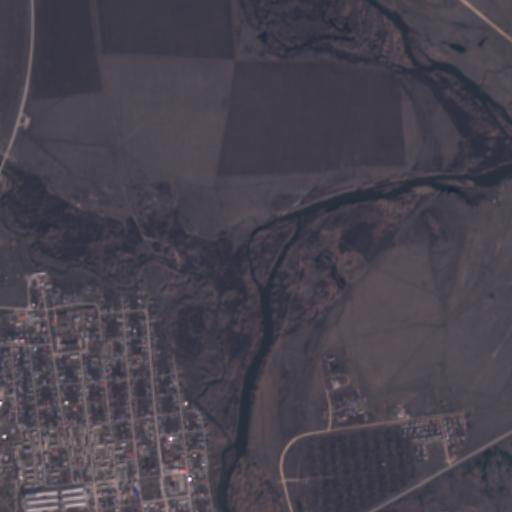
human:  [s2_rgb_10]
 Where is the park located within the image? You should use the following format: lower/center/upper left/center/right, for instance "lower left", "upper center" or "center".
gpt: The park is located in the lower right of the image.
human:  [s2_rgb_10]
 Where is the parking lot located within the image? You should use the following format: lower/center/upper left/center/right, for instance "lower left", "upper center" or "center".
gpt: The parking lot is located in the lower center of the image.
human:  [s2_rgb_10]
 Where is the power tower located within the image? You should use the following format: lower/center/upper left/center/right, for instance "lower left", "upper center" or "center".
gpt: The power tower is located in the center left of the image.
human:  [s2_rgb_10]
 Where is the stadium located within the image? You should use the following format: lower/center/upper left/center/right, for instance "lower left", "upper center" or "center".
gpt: The stadium is located in the lower left of the image.
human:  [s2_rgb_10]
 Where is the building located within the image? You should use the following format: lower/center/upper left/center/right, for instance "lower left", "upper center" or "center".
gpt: There is no building in the image.